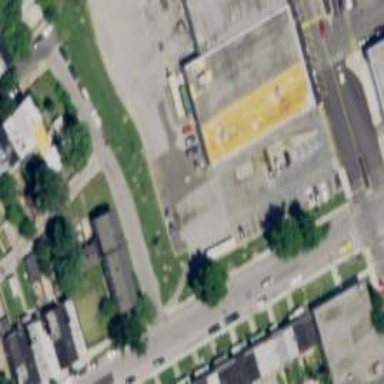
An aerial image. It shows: Retail building.